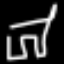
Label: pants